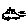
Label: car